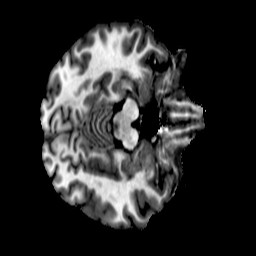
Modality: T1w
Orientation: axial
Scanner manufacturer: ge
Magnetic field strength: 3 T
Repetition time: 0.00766 s
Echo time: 0.003476 s